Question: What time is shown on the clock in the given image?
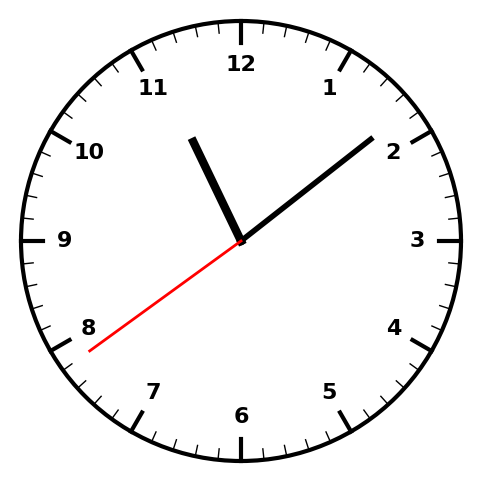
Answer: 11:08:39